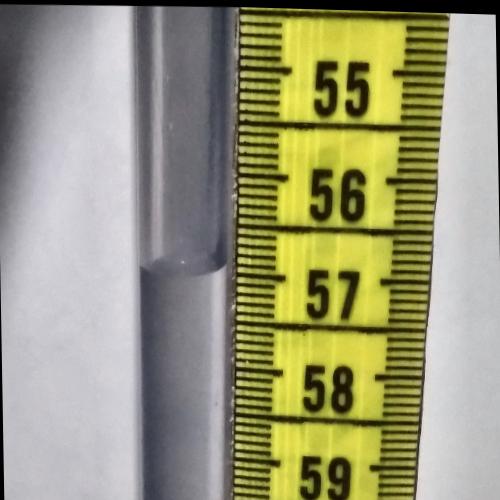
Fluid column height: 56.9 cm